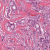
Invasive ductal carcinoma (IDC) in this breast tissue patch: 1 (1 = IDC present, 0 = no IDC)